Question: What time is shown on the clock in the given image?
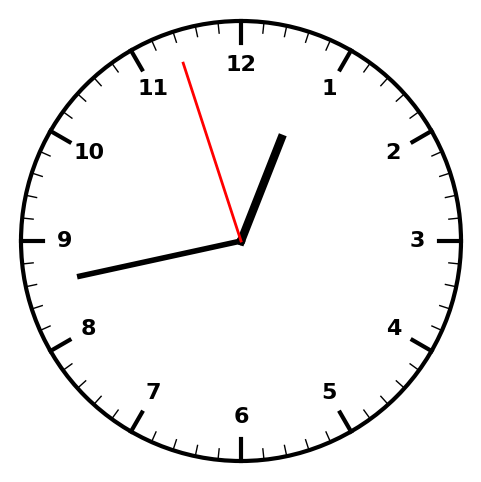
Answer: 12:42:57